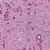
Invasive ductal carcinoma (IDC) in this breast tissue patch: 1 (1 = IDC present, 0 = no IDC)